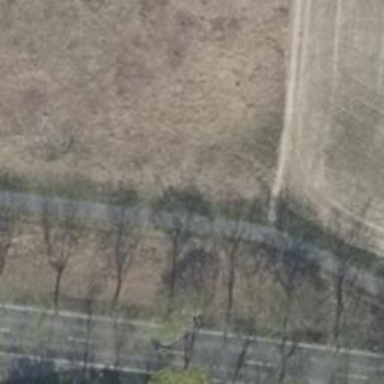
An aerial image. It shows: Asphalt path.